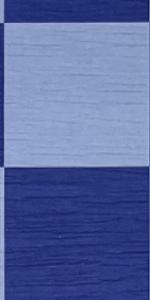
Label: Empty